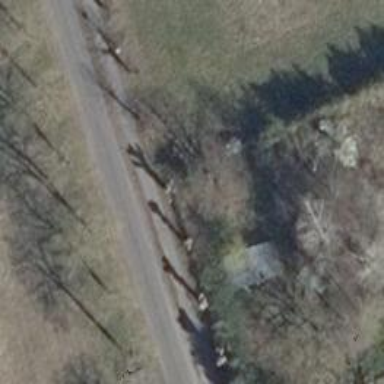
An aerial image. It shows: Avenue lined with trees.